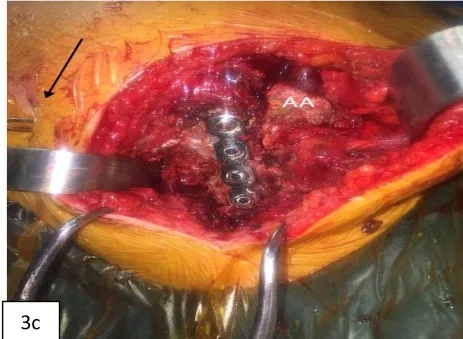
Osteosynthesis of both fractures with blocked plate and screws + steimann wires (black arrow); AA- anterior acromion; SS- spine of the scapula; DF- displaced fragment.
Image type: medical_photograph (other_medical_photograph)